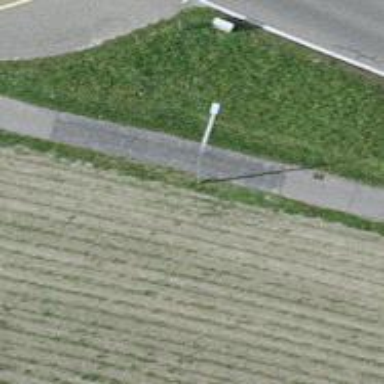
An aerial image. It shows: Pole serving as support.